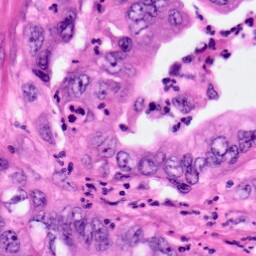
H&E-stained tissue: Pancreatic